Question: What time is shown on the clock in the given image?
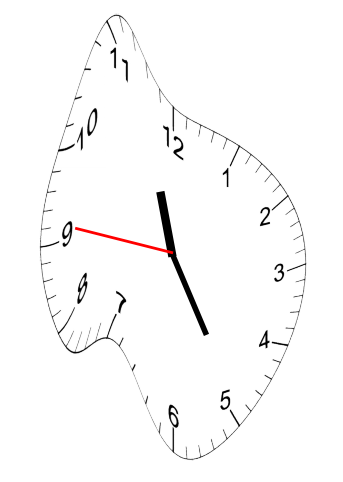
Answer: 11:24:46